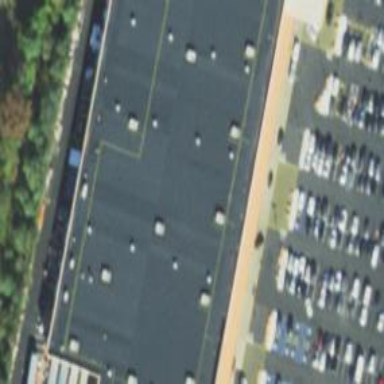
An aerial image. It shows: Flat roof retail building.